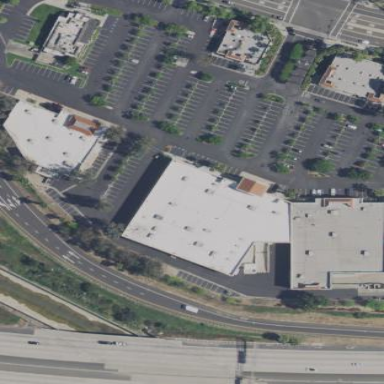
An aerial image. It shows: Fitness center building.